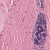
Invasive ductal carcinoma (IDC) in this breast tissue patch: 0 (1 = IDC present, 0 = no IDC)